Question: I have to create a button which should look like the image attached with css:

I have no problem to get the border-radius of course, but I have no idea how to achive the color?
I tried somehing like this:
'''
.button {
border-radius: 0 4px 4px 0;
background-image: linear-gradient(to bottom, #000000 0%, #ffffff 50%, #000000 100%);
display: inline-block;
line-height: 2em;
padding: 0 10px;
color: #FFF;
}
'''
but it doesn't looks like the button at all :(. See also <URL>.
Can anybody help me?
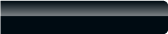
Answer: Using your code just changing the 'background' property, is something like this you want?
'''
.button {
border-radius: 0 4px 4px 0;
background: rgba(76, 76, 76, 1);
/* Old Browsers */
background: -moz-linear-gradient(top, rgba(76, 76, 76, 1) 0%, rgba(89, 89, 89, 1) 12%, rgba(102, 102, 102, 1) 25%, rgba(71, 71, 71, 1) 39%, rgba(44, 44, 44, 1) 50%, rgba(0, 0, 0, 1) 51%, rgba(17, 17, 17, 1) 60%, rgba(43, 43, 43, 1) 76%, rgba(28, 28, 28, 1) 91%, rgba(19, 19, 19, 1) 100%);
/* FF3.6+ */
background: -webkit-gradient(left top, left bottom, color-stop(0%, rgba(76, 76, 76, 1)), color-stop(12%, rgba(89, 89, 89, 1)), color-stop(25%, rgba(102, 102, 102, 1)), color-stop(39%, rgba(71, 71, 71, 1)), color-stop(50%, rgba(44, 44, 44, 1)), color-stop(51%, rgba(0, 0, 0, 1)), color-stop(60%, rgba(17, 17, 17, 1)), color-stop(76%, rgba(43, 43, 43, 1)), color-stop(91%, rgba(28, 28, 28, 1)), color-stop(100%, rgba(19, 19, 19, 1)));
/* Chrome, Safari4+ */
background: -webkit-linear-gradient(top, rgba(76, 76, 76, 1) 0%, rgba(89, 89, 89, 1) 12%, rgba(102, 102, 102, 1) 25%, rgba(71, 71, 71, 1) 39%, rgba(44, 44, 44, 1) 50%, rgba(0, 0, 0, 1) 51%, rgba(17, 17, 17, 1) 60%, rgba(43, 43, 43, 1) 76%, rgba(28, 28, 28, 1) 91%, rgba(19, 19, 19, 1) 100%);
/* Chrome10+,Safari5.1+ */
background: -o-linear-gradient(top, rgba(76, 76, 76, 1) 0%, rgba(89, 89, 89, 1) 12%, rgba(102, 102, 102, 1) 25%, rgba(71, 71, 71, 1) 39%, rgba(44, 44, 44, 1) 50%, rgba(0, 0, 0, 1) 51%, rgba(17, 17, 17, 1) 60%, rgba(43, 43, 43, 1) 76%, rgba(28, 28, 28, 1) 91%, rgba(19, 19, 19, 1) 100%);
/* Opera 11.10+ */
background: -ms-linear-gradient(top, rgba(76, 76, 76, 1) 0%, rgba(89, 89, 89, 1) 12%, rgba(102, 102, 102, 1) 25%, rgba(71, 71, 71, 1) 39%, rgba(44, 44, 44, 1) 50%, rgba(0, 0, 0, 1) 51%, rgba(17, 17, 17, 1) 60%, rgba(43, 43, 43, 1) 76%, rgba(28, 28, 28, 1) 91%, rgba(19, 19, 19, 1) 100%);
/* IE 10+ */
background: linear-gradient(to bottom, rgba(76, 76, 76, 1) 0%, rgba(89, 89, 89, 1) 12%, rgba(102, 102, 102, 1) 25%, rgba(71, 71, 71, 1) 39%, rgba(44, 44, 44, 1) 50%, rgba(0, 0, 0, 1) 51%, rgba(17, 17, 17, 1) 60%, rgba(43, 43, 43, 1) 76%, rgba(28, 28, 28, 1) 91%, rgba(19, 19, 19, 1) 100%);
/* W3C */
filter: progid: DXImageTransform.Microsoft.gradient(startColorstr='#4c4c4c', endColorstr='#131313', GradientType=0);
/* IE6-9 */
display: inline-block;
line-height: 2em;
padding: 0 10px;
color: #FFF;
}
'''
'''
<div class="button">This is a button</div>
'''